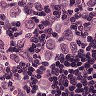
Metastatic tissue present: yes